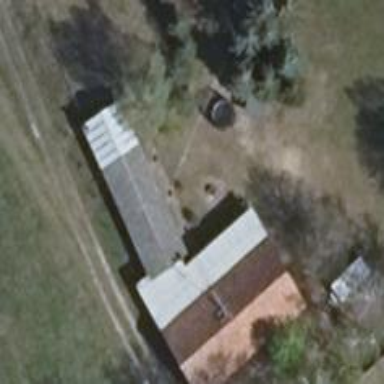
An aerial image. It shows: Part of building.